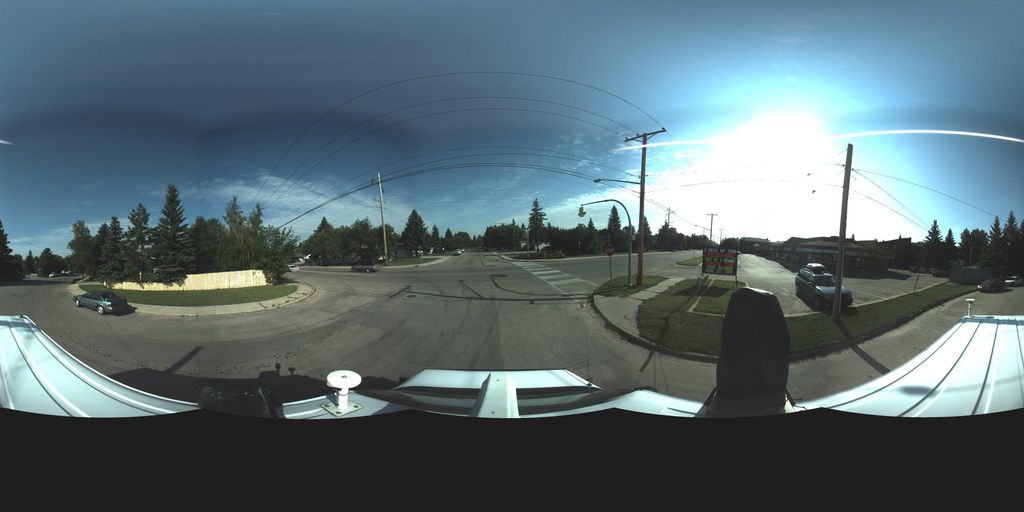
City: saskatoon